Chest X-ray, PA view. Patient: 8 years old, sex F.
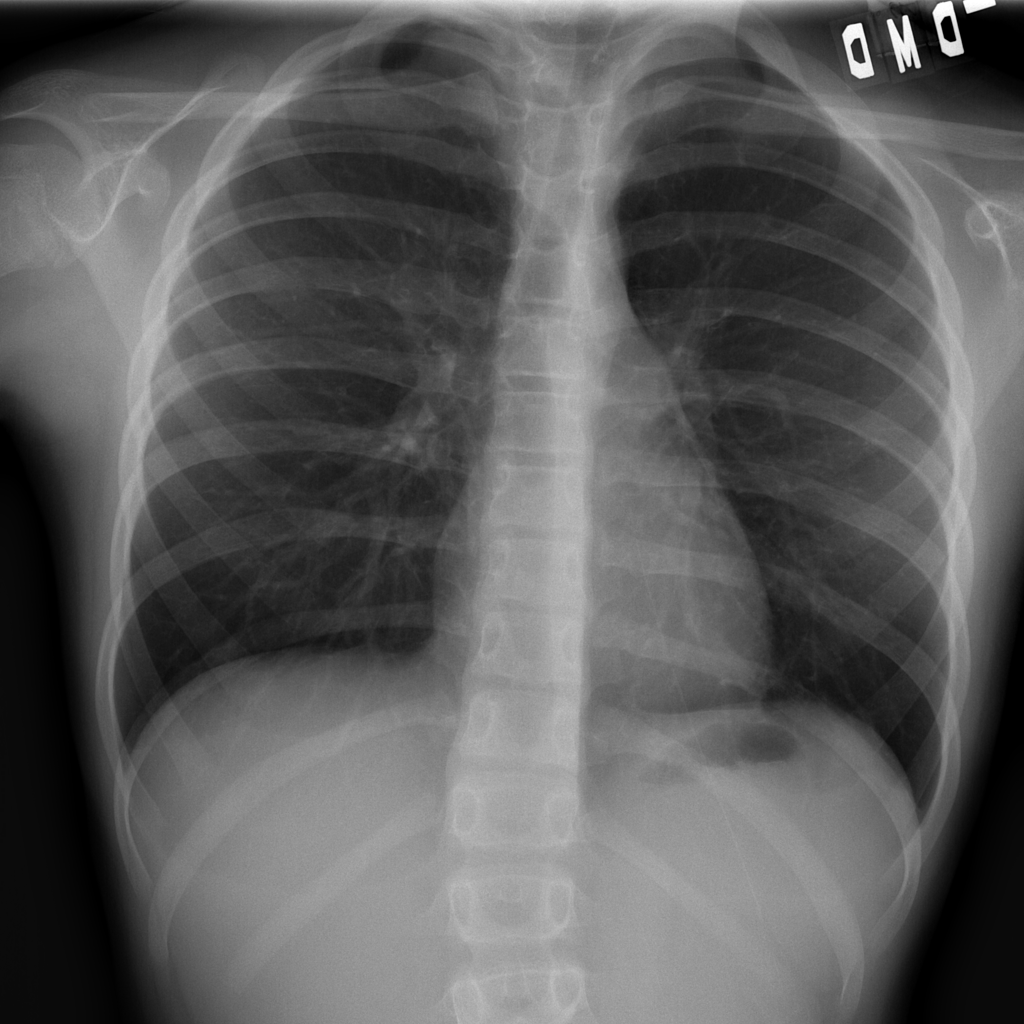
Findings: No Finding